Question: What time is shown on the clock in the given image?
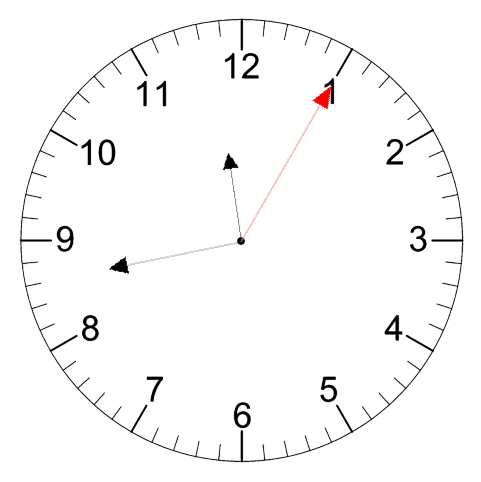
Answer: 11:43:05